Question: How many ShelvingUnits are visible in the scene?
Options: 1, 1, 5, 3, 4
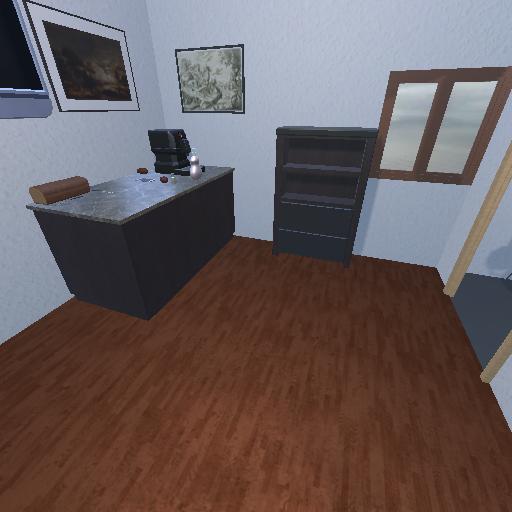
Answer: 1